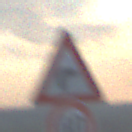
Verkehrszeichen: KurveRechts
Zusatzzeichen unten: Geschwindigkeit40
Umgebung: Outdoor, Nature
Tageszeit: SunriseSunset
Wetter: PartlyCloudy
Licht: Natural
Jahreszeit: NotSpecified
Kontrast: LowContrast